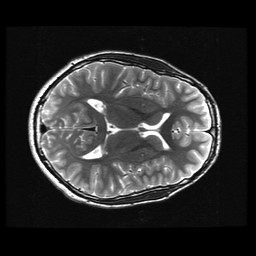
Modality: T2w
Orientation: axial
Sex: male
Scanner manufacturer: ge
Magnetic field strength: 3 T
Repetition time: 5 s
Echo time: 0.1015 s